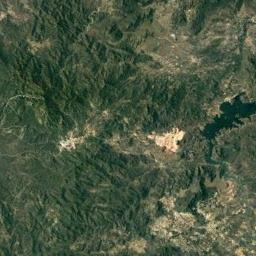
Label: mountain